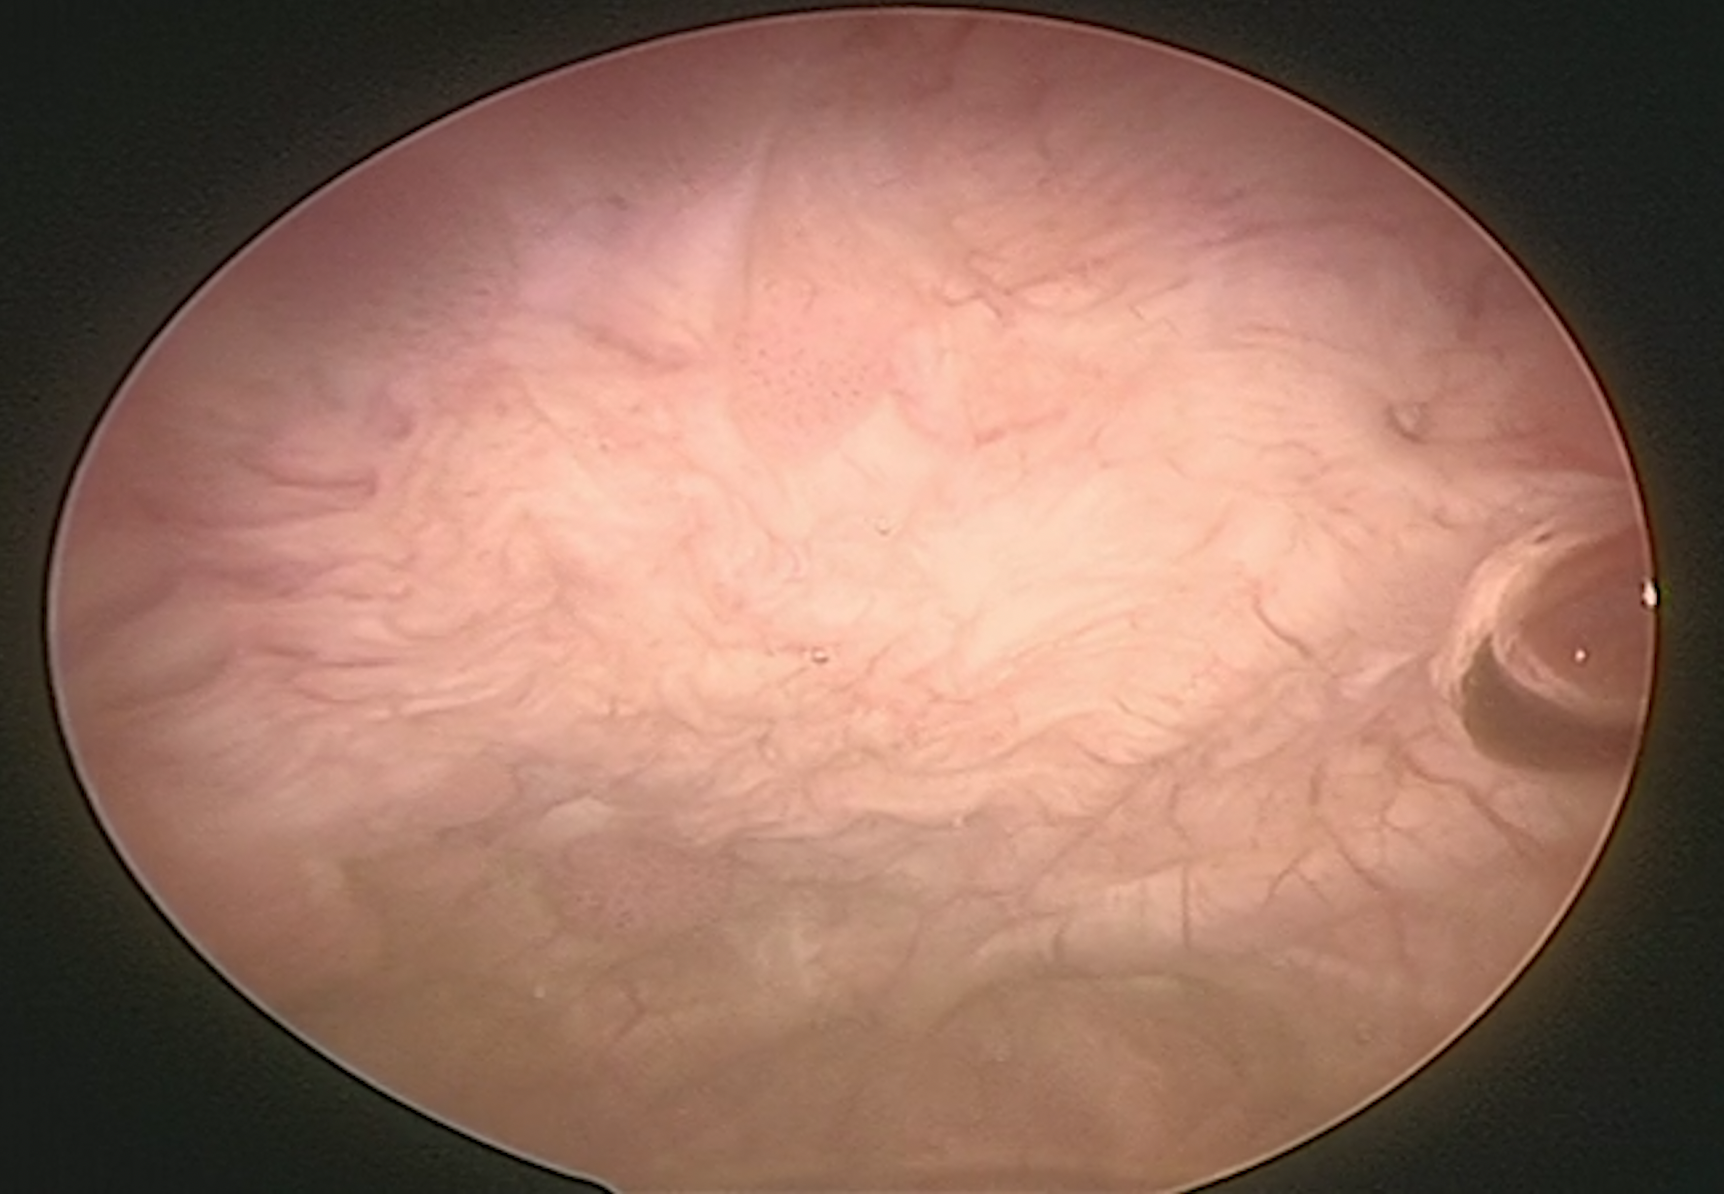
Modality: WLC
Class: Malignant
Subclass: LowGradePapillary
Lesion: L2
Stage: Ta
Morphology: Papillary
Bladder cancer association: Yes